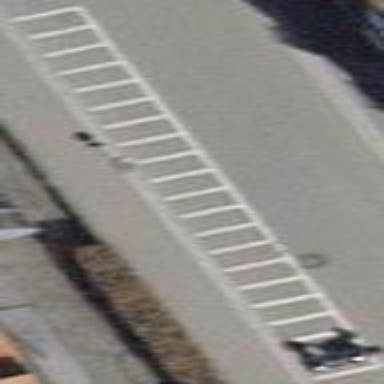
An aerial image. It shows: Combined bicycle and motorcycle parking facility.